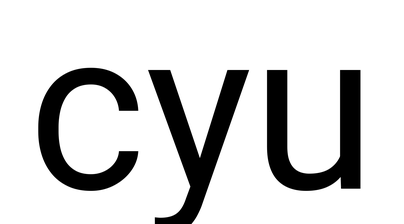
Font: Roboto_Regular